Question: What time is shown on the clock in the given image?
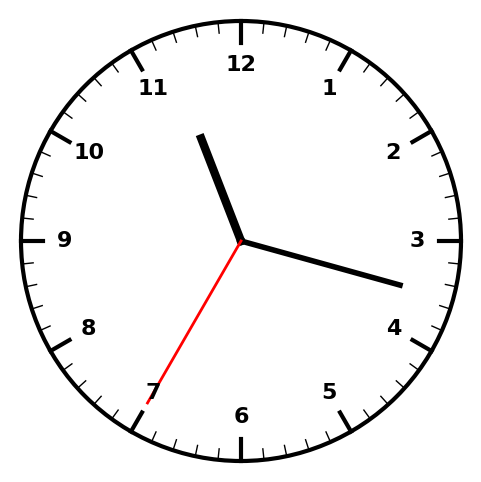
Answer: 11:17:35